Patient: sex F, age 34
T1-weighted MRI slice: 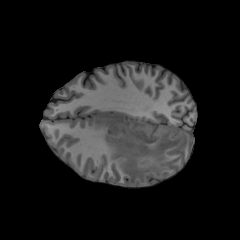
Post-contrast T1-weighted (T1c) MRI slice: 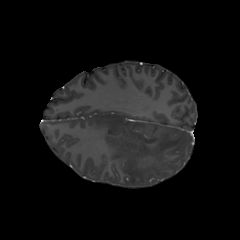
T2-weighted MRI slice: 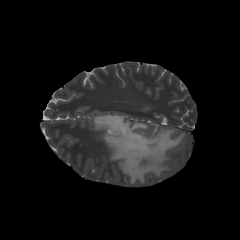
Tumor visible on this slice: yes
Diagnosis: Astrocytoma, IDH-mutant
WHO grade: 3